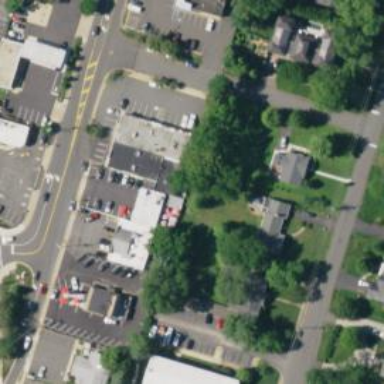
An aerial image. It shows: Convenience shop.